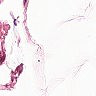
Metastatic tissue present: no